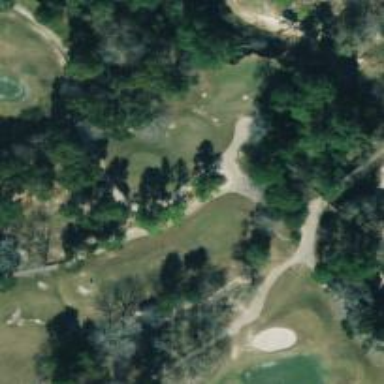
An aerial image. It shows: Path for both road and golf.